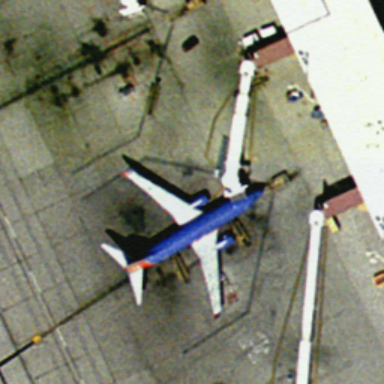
There is an airplane at the airport .